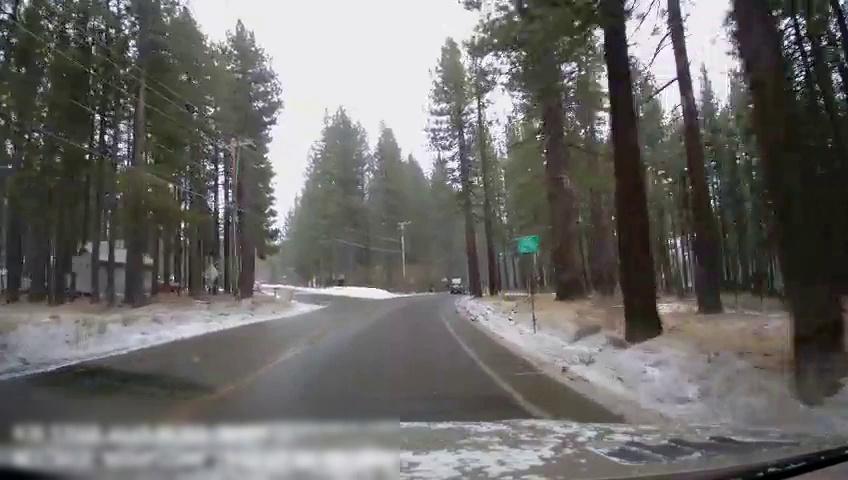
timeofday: Day
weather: Snowy
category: Drivable Space
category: Vehicles | SUV
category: Lanes | Current Lane
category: Lanes | Current Lane
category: Traffic | Signs